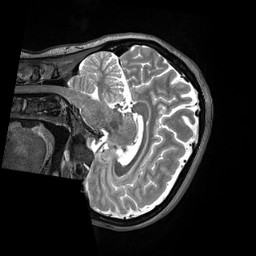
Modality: T2w
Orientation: sagittal
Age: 35
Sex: female
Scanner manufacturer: siemens
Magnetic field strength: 3 T
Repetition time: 3.2 s
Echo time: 0.563 s